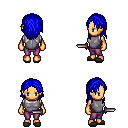
a pixel art fantasy rpg character, female body template, human, tanned skin, steel chest armor, magenta pants, blue long hairstyle, gray slippers, dagger, four views (front, back, left, right), 2x2 character sprite sheet, small pixel art, hard edges, no anti-aliasing